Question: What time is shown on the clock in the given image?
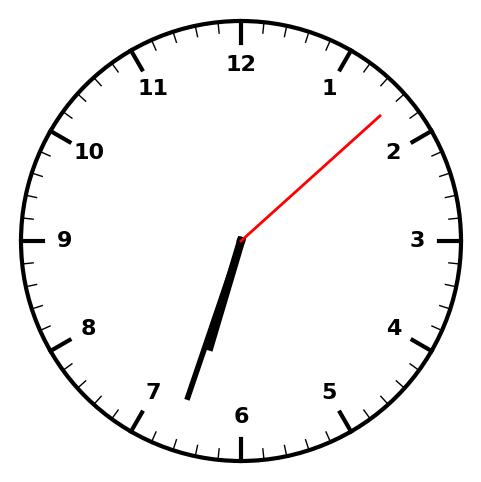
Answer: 06:33:08